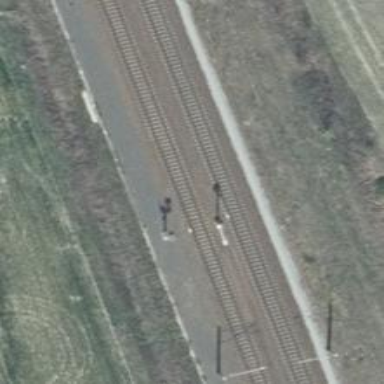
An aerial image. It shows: Railway signal.